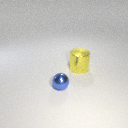
large yellow metal cylinder to the right of small blue metal sphere